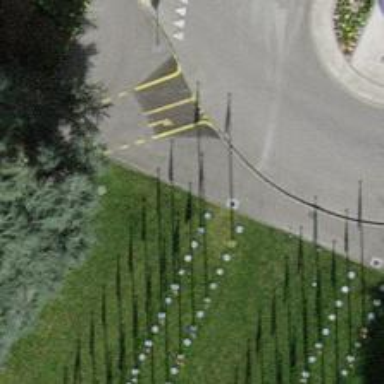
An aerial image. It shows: Flagpole structure.